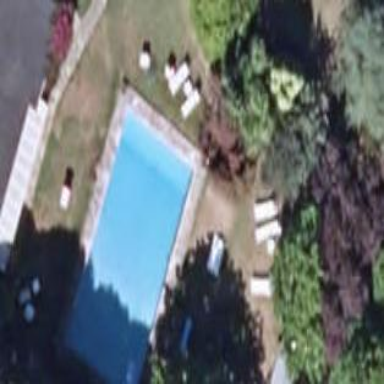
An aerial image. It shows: Swimming pool located in leisure land.